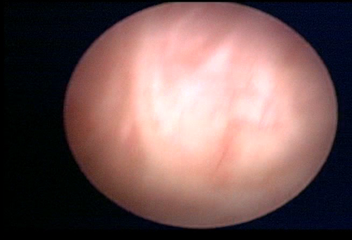
Modality: WLC
Class: Normal mucosa
Bladder cancer association: No